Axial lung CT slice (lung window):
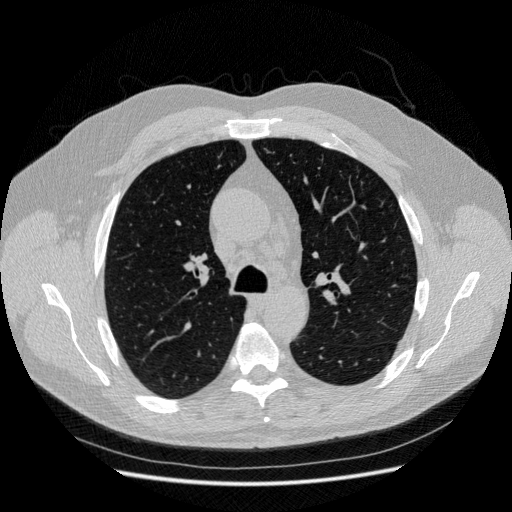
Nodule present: no